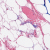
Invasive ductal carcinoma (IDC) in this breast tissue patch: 0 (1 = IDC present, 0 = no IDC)